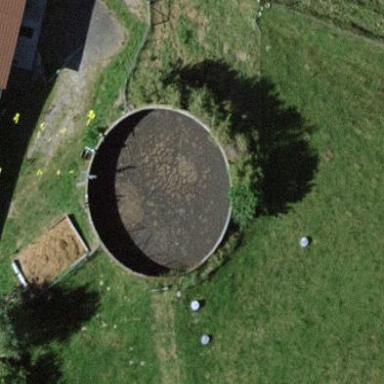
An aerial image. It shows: Silo.